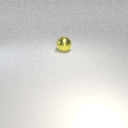
large yellow metal sphere